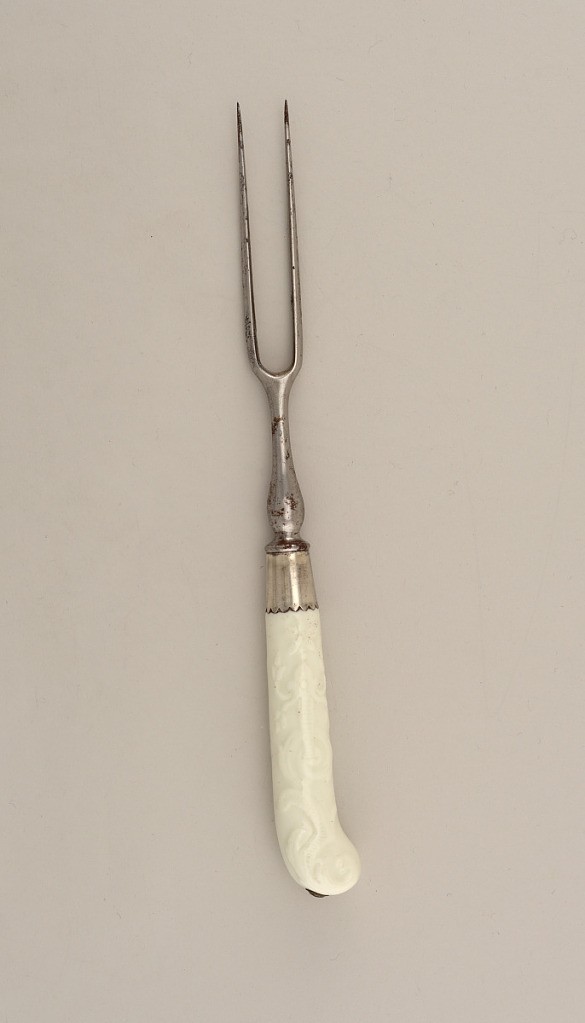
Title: Two-Tined Fork with Porcelain Handle
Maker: Bow Porcelain Manufactory, English, active ca. 1744 – 1776
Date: mid- 18th century
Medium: steel, silver; soft paste porcelain
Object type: fork
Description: Two long curved tines, rounded shoulders and baluster-shaped neck. Silver ferrule has scalloped edge. Pistol-shaped white porcelain handle, decorated in relief with scrolls, acanthus leaves and flowers. Small cap on top of handle.